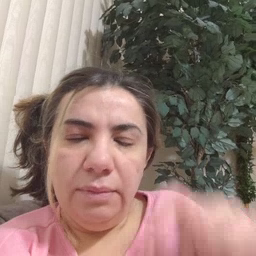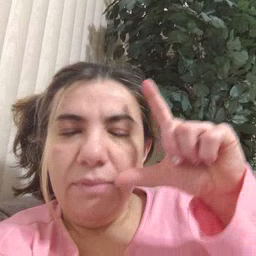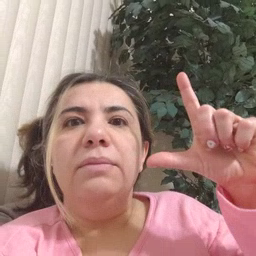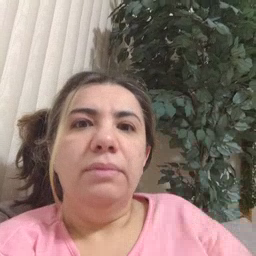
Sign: wake